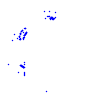
Particle: proton